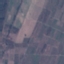
Land use / land cover: PermanentCrop